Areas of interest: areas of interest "Shaoxing Theater"
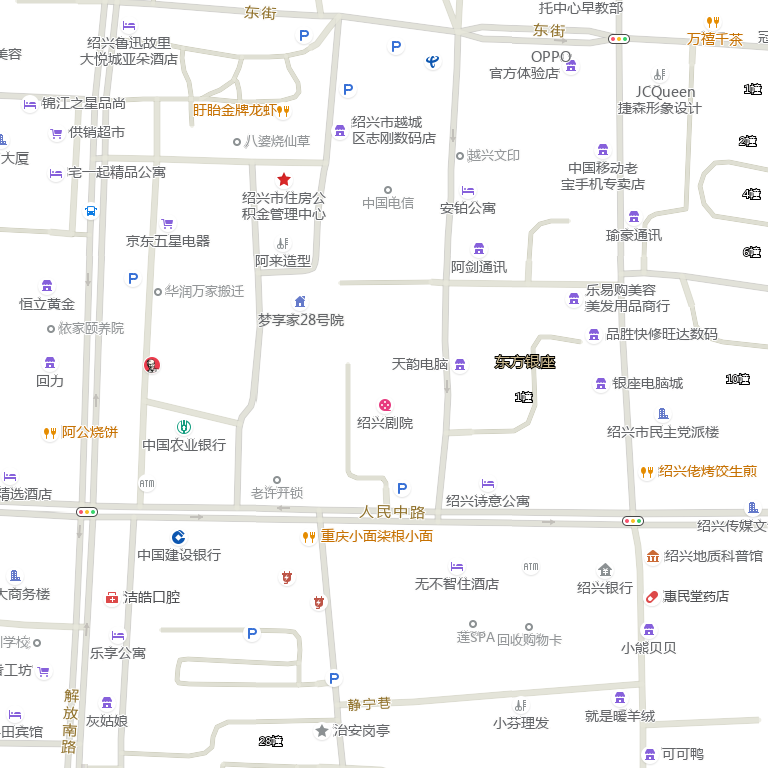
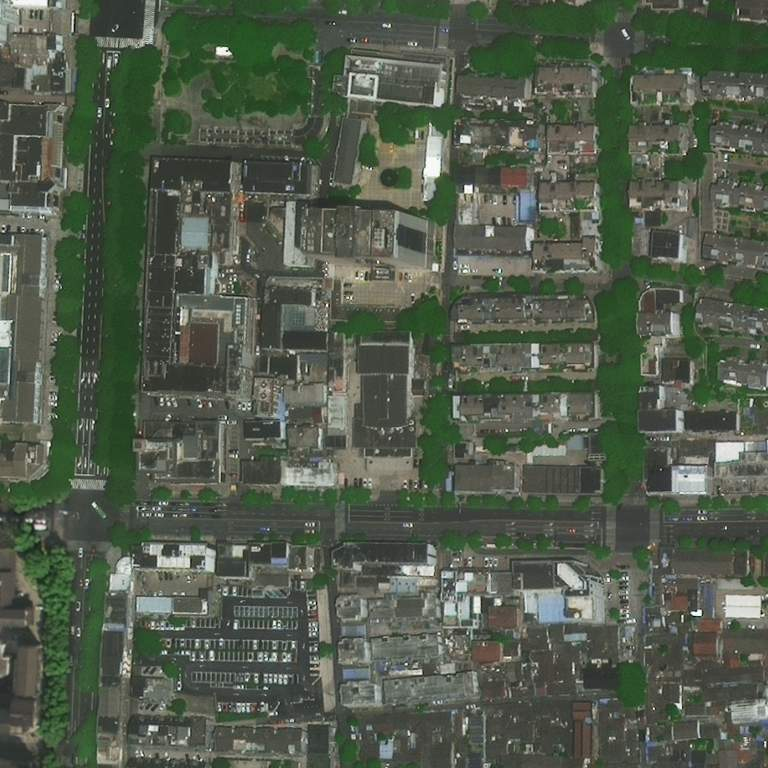